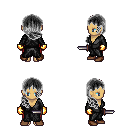
a pixel art fantasy rpg character, female body template, human, tanned skin, gray robe, red pants, gray right-swept hairstyle, gold gloves, brown shoes, dagger, four views (front, back, left, right), 2x2 character sprite sheet, small pixel art, hard edges, no anti-aliasing